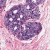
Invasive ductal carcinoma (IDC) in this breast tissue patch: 0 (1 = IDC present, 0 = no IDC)